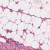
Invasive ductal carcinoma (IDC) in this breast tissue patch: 1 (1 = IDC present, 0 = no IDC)